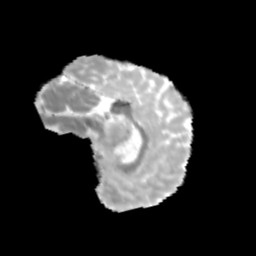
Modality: MD
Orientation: sagittal
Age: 12
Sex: male
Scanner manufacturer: siemens
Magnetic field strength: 3 T
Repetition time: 3.8 s
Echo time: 0.07 s